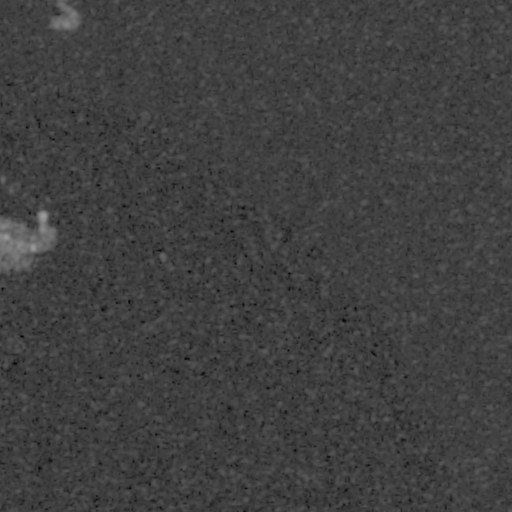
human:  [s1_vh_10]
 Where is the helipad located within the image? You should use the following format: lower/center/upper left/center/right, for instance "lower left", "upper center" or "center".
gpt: The helipad is located in the center left of the image.
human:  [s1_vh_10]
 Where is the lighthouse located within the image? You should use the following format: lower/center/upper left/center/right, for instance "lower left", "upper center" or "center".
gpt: The lighthouse is located in the center left of the image.
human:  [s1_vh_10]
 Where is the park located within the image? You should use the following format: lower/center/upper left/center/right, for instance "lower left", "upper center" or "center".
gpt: The park is located in the center left of the image.
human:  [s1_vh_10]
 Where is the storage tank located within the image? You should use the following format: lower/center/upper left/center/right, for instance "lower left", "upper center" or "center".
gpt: The storage tank is located in the center left of the image.
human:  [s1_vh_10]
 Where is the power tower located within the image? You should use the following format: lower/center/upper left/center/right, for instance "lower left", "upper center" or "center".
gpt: There is no power tower in the image.

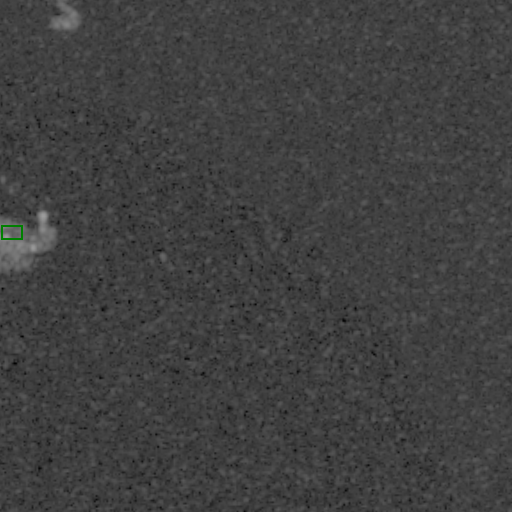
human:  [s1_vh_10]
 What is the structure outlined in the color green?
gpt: The structure outlined in green is a park.
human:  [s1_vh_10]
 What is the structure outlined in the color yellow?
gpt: There is no yellow outline.